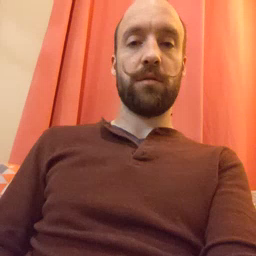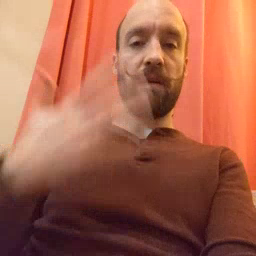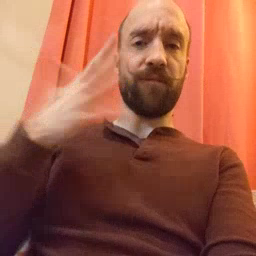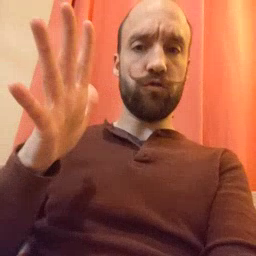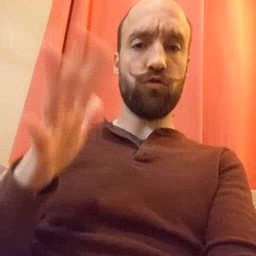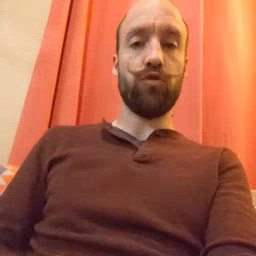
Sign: finish